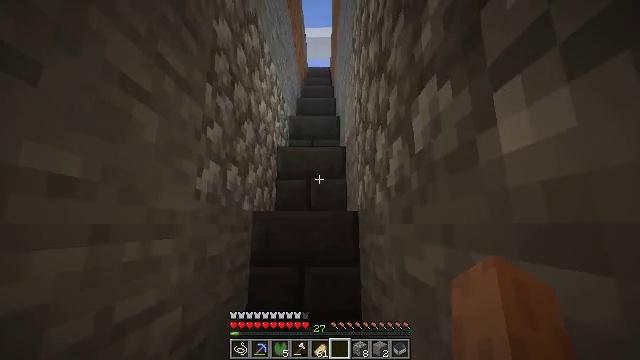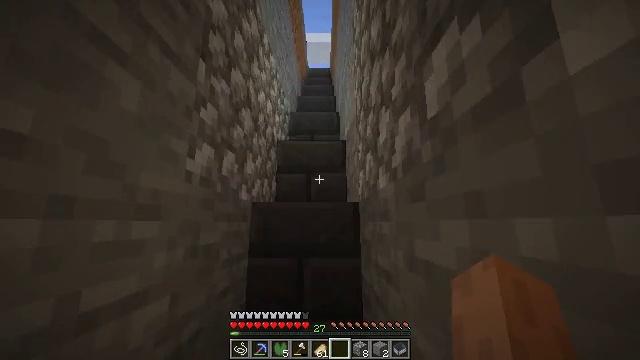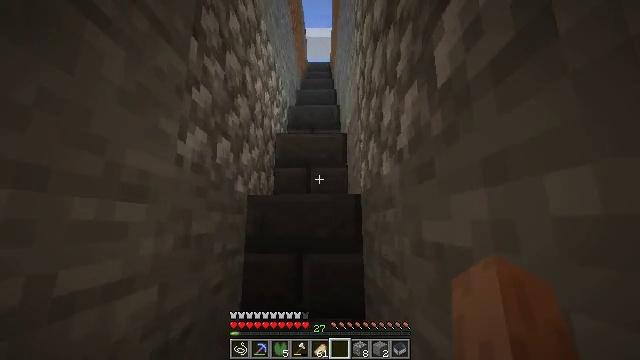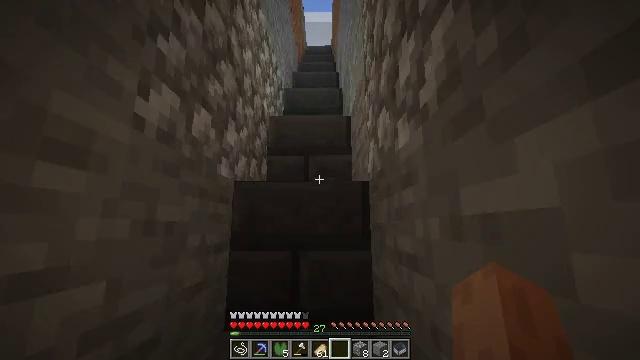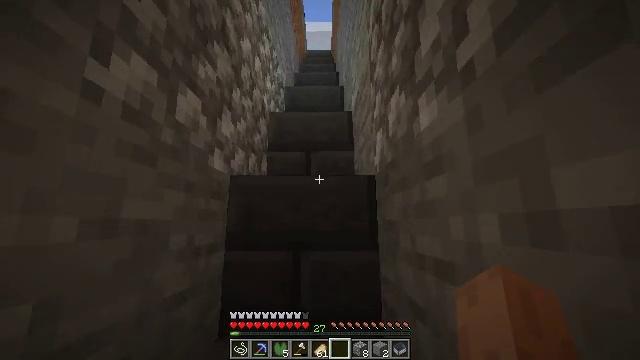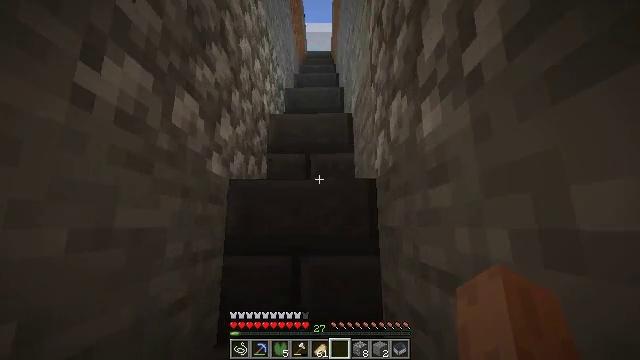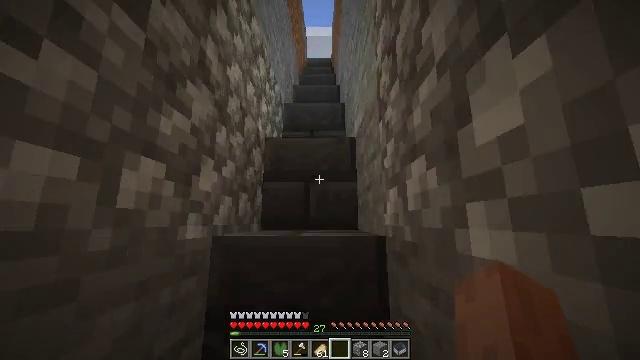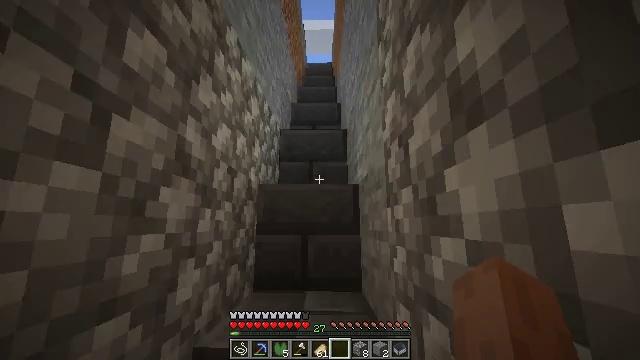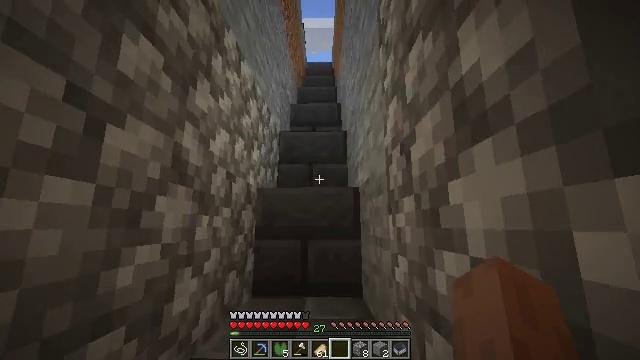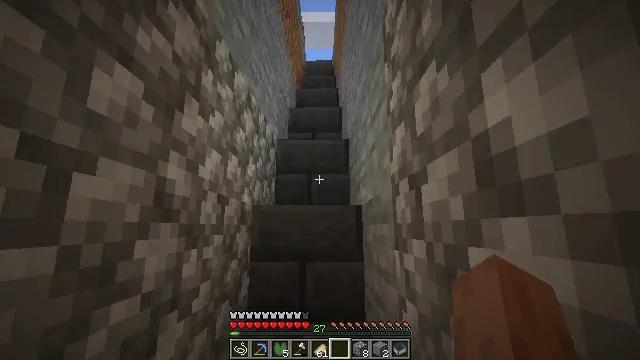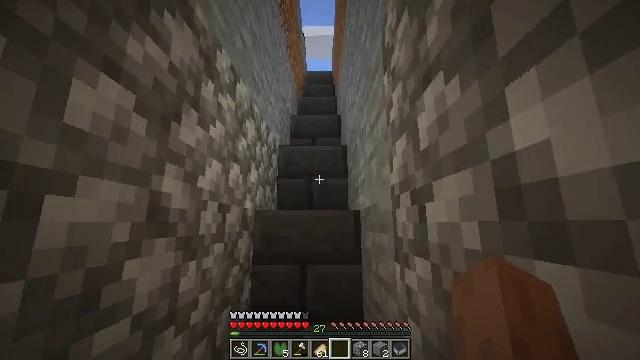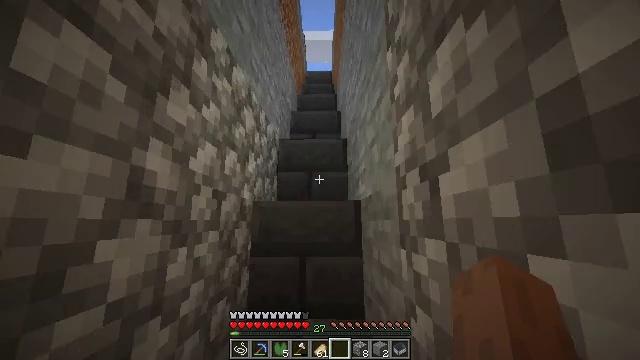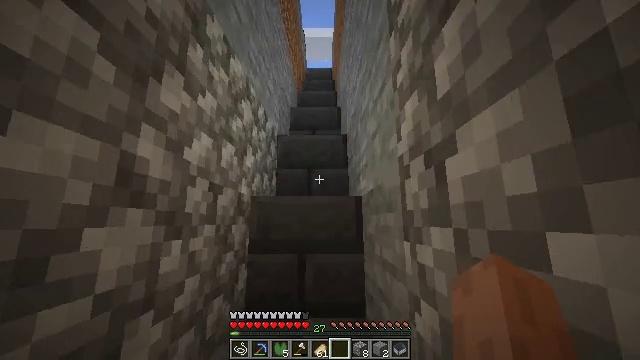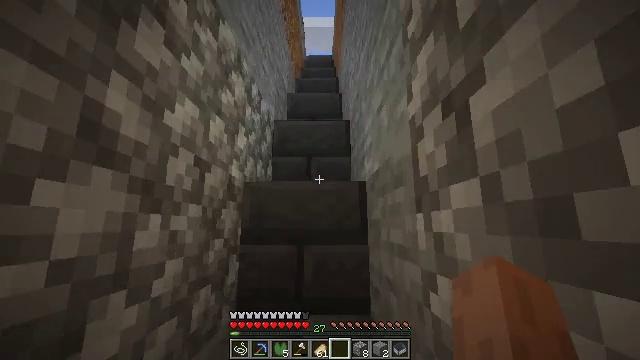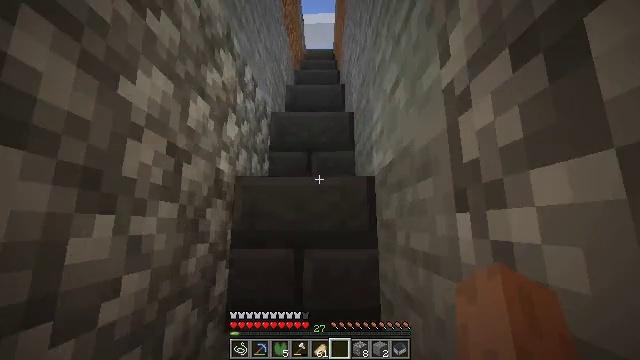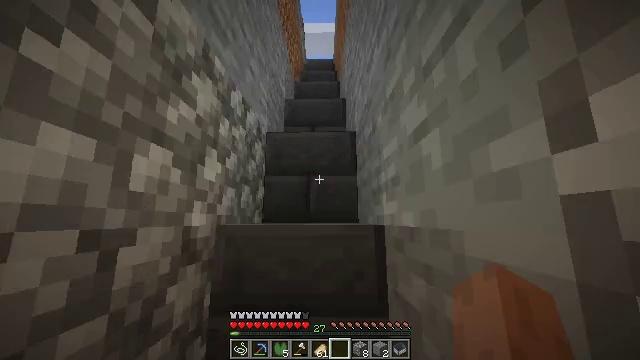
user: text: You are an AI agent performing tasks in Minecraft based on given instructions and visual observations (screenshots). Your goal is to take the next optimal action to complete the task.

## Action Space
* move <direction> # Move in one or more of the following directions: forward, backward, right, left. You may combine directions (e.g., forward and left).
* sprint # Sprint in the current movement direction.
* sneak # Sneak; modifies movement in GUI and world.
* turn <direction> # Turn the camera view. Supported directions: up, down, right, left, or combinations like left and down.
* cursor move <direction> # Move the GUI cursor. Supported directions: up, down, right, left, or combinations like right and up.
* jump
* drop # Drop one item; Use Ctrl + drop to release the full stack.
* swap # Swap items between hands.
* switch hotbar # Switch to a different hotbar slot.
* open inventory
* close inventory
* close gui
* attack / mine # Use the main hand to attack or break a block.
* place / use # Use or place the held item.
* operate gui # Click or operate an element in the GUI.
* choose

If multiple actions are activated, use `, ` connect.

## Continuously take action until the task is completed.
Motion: motion action
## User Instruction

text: Use the crafting table to craft a repeater.
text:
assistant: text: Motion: move forward, jump
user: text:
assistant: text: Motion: move forward, jump
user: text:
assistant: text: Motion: move forward, jump
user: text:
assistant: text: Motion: move forward, jump
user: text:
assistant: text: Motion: move forward, sprint, jump
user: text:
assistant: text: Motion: move forward, sprint, jump
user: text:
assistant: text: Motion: move forward, sprint, jump
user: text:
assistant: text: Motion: move forward, sprint, jump
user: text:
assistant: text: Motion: move forward, jump
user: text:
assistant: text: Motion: move forward, jump
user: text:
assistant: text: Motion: move forward, jump
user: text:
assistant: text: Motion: move forward, jump
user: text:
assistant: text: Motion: move forward, jump
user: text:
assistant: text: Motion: move forward, jump
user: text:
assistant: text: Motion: move forward, sprint, jump
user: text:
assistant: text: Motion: move forward, sprint, jump
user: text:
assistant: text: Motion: move forward, sprint, jump
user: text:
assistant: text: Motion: move forward, sprint, jump
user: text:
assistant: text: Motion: move forward, jump
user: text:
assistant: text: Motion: move forward, jump
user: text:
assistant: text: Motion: move forward, jump
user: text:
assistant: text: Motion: move forward, jump
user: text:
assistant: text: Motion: move forward, jump
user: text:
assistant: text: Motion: move forward, jump
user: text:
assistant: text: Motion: move forward, sprint, jump
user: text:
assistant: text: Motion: move forward, sprint, jump
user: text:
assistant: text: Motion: move forward, sprint, jump
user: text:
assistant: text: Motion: move forward, sprint, jump
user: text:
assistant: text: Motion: move forward, jump
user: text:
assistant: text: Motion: move forward, jump